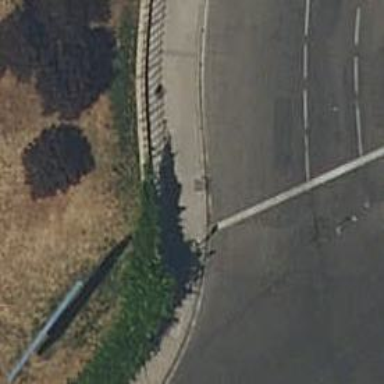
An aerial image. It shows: Kerb serving as barrier.